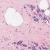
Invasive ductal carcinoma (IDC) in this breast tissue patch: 1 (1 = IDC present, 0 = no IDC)